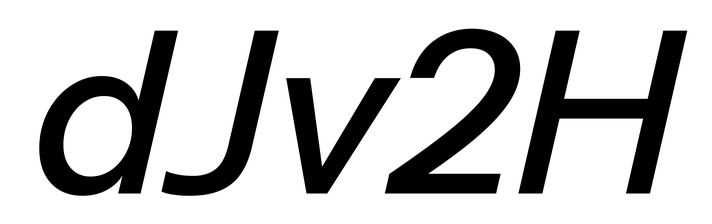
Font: InstrumentSans-Italic_Medium_Italic